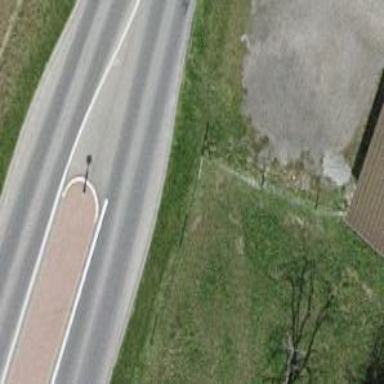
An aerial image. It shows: Secondary road with asphalt surface.